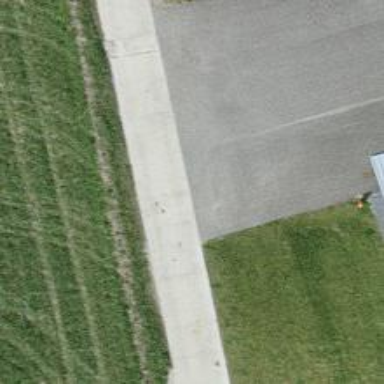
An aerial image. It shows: Concrete track with grade 1 standard.